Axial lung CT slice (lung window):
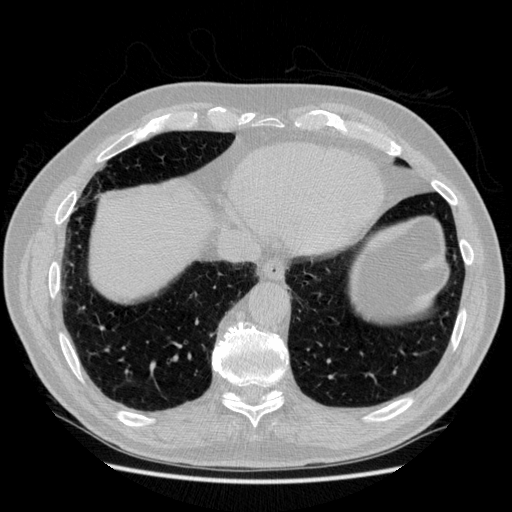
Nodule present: no